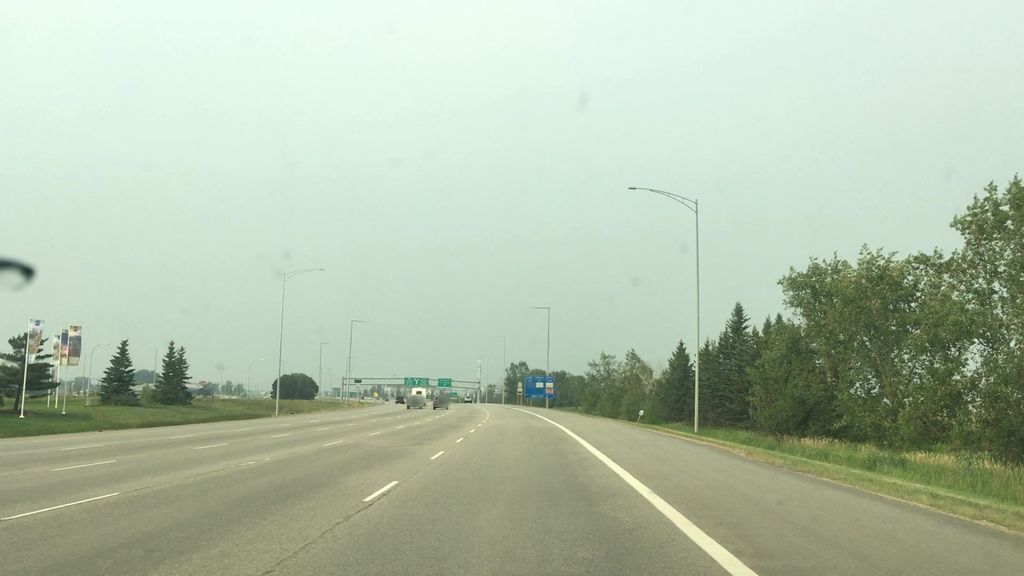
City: edmonton